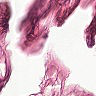
Metastatic tissue present: no